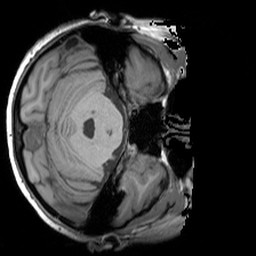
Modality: T1w
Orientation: axial
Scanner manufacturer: siemens
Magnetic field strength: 3 T
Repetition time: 1.9 s
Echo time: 0.00267 s